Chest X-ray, PA view. Patient: 40 years old, sex M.
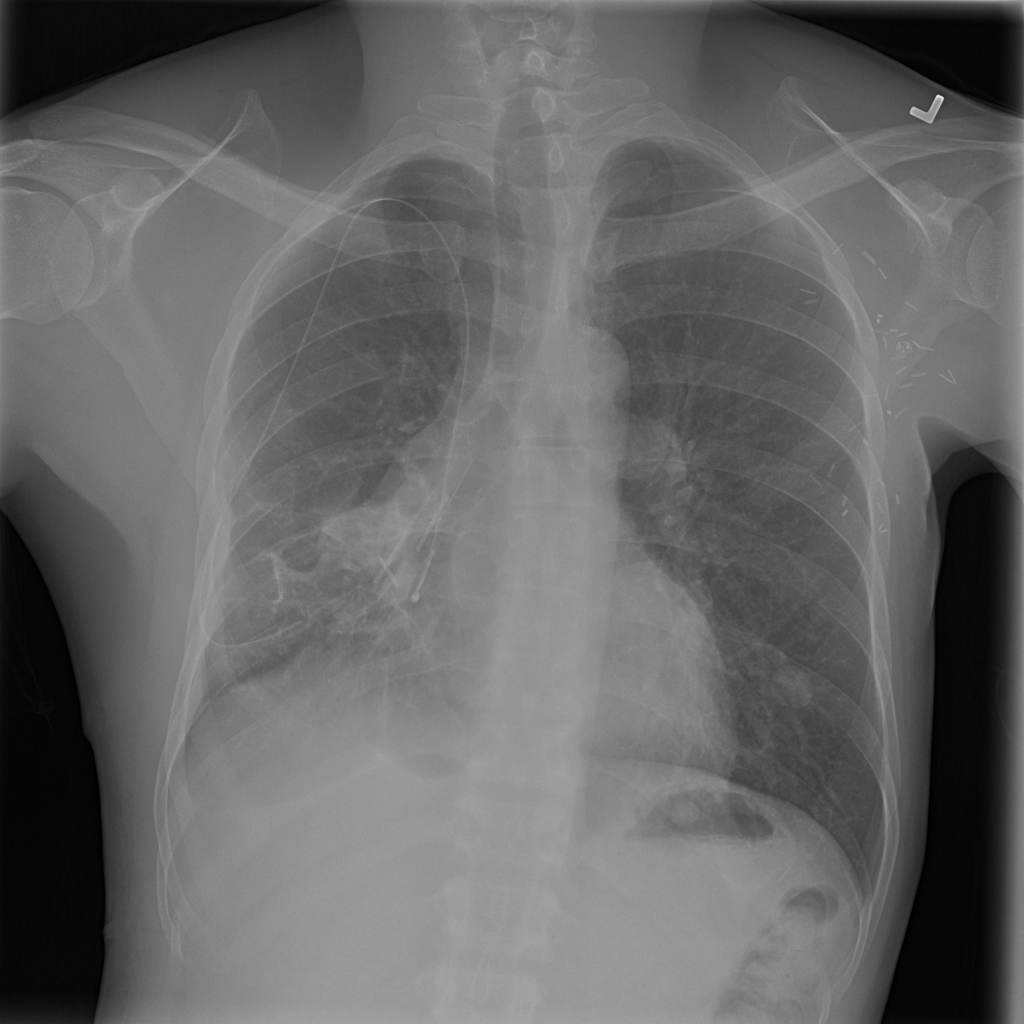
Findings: Mass